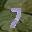
Label: 7